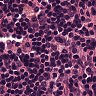
Metastatic tissue present: no